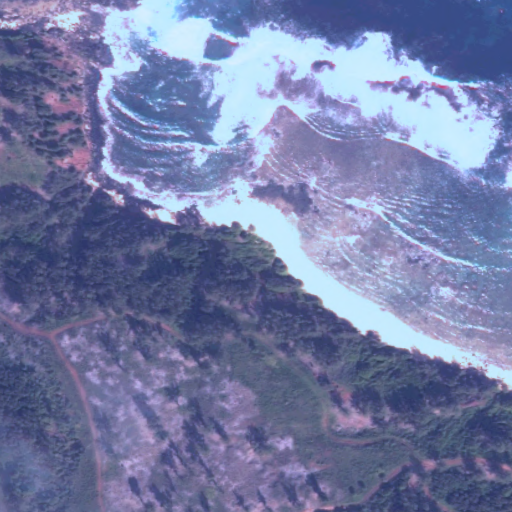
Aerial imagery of cape in Hawaii named Kulikoa Point containing only unknown